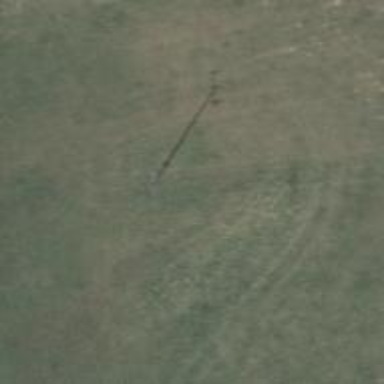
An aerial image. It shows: Power pole.